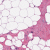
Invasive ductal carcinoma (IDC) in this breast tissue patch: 0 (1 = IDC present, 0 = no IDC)